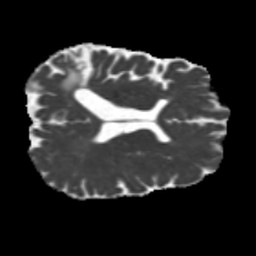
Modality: MD
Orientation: axial
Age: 42
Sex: male
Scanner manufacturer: siemens
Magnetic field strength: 3 T
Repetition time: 5.25 s
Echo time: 0.08 s